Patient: sex M, age 48
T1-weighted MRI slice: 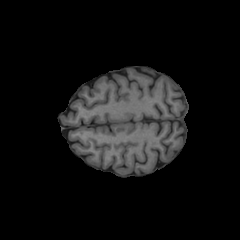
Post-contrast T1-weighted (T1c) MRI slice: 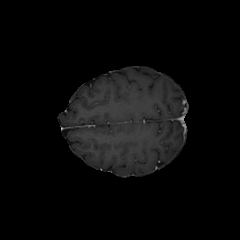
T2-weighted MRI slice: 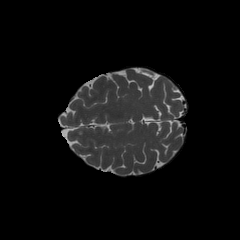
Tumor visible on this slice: no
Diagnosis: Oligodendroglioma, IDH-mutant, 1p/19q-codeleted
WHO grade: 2